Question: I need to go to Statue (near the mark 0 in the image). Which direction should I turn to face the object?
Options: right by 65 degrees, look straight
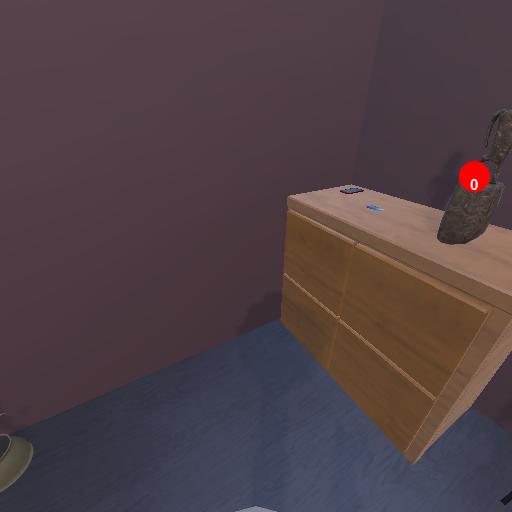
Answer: right by 65 degrees